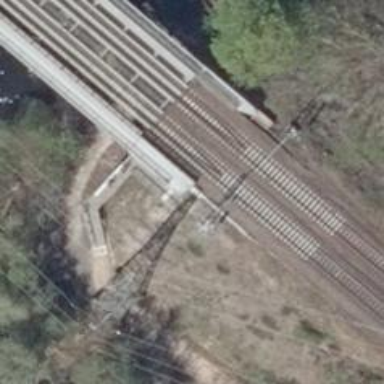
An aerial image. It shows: Bridge over electrified railway with contact line.